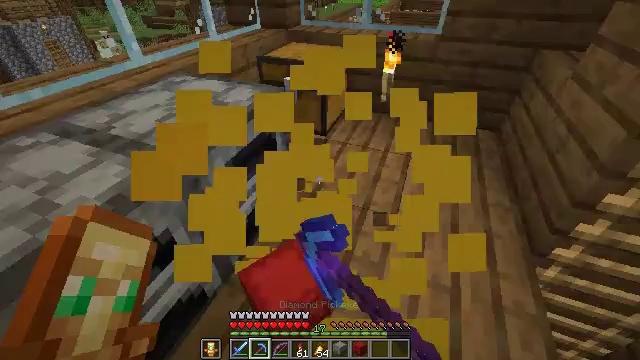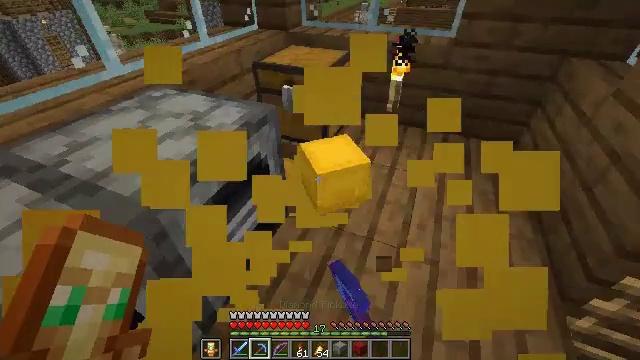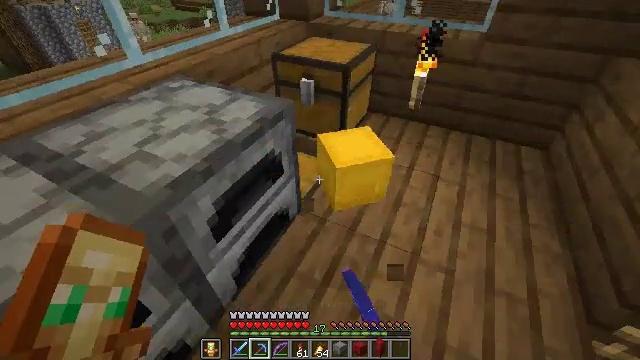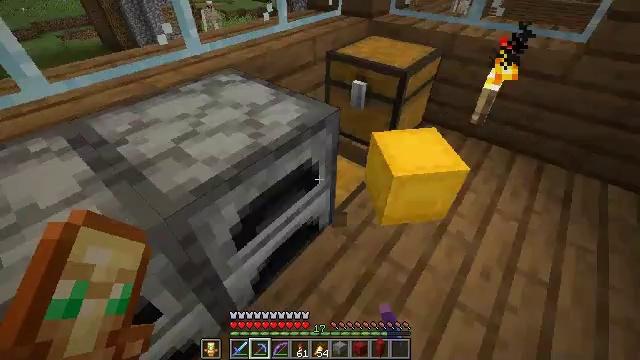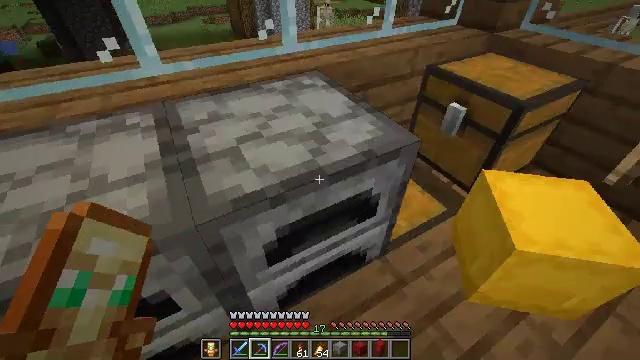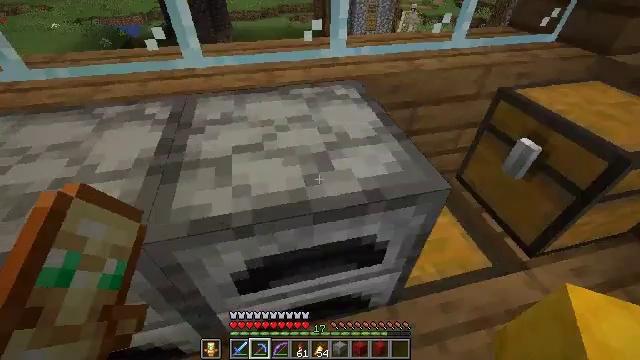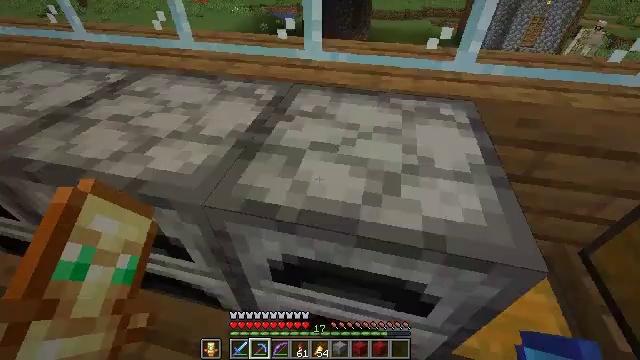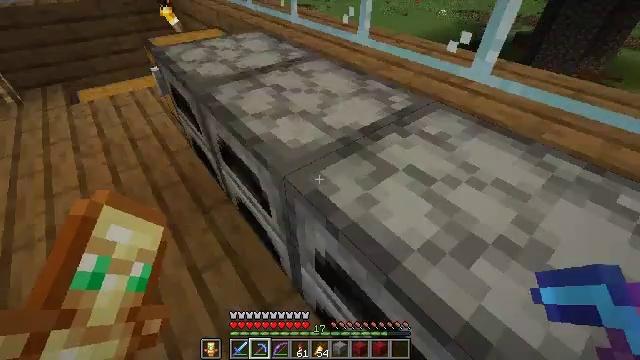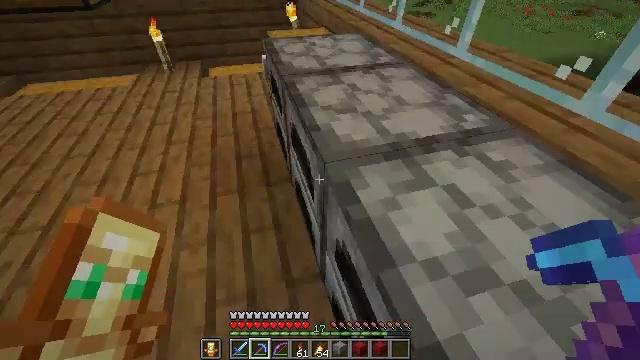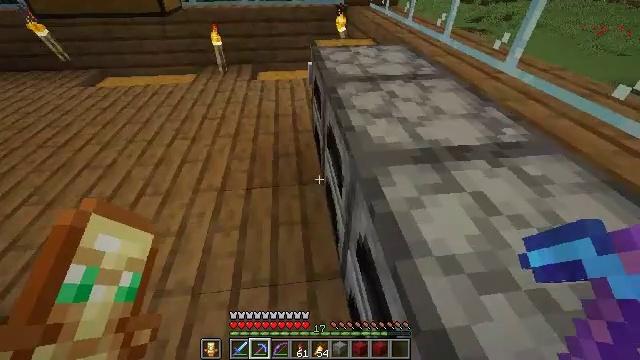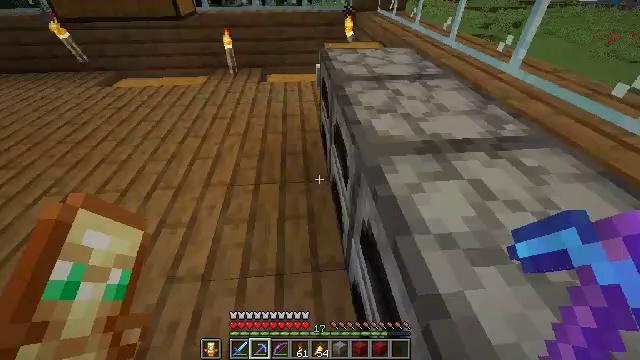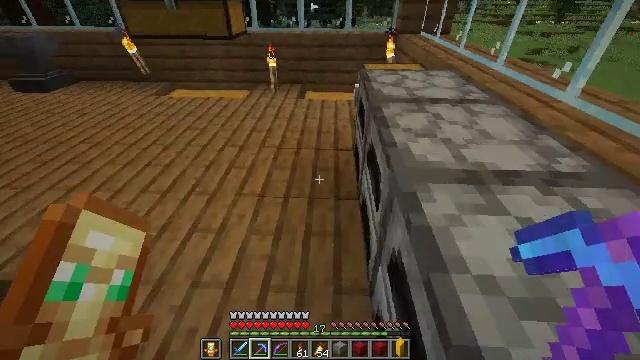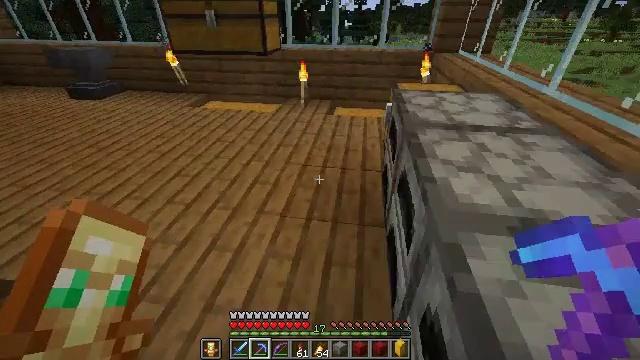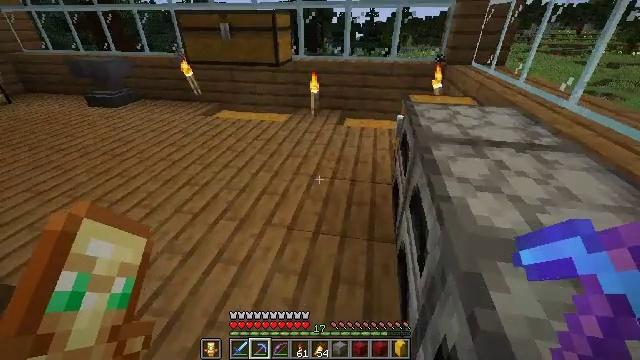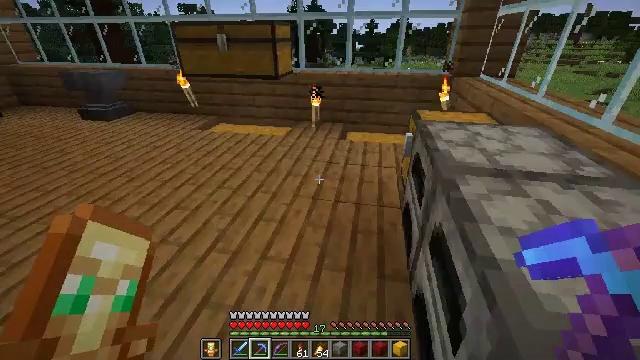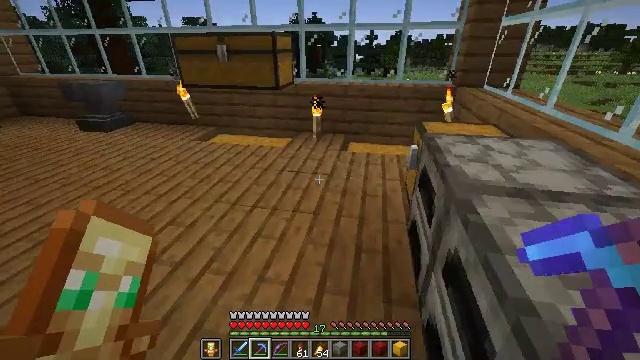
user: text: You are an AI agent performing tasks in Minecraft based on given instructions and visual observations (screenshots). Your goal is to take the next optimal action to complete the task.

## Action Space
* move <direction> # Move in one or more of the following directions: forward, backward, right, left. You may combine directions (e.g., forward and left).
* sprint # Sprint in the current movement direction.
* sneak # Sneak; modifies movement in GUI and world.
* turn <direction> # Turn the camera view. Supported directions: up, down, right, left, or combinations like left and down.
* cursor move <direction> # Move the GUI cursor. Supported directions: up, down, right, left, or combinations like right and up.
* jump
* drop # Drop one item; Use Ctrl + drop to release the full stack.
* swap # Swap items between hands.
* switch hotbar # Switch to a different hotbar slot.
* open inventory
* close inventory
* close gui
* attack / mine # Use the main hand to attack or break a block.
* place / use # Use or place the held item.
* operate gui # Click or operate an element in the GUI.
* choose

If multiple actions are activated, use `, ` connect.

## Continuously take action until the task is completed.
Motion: motion action
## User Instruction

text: Make a cartography table with paper and planks.
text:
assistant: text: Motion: move forward
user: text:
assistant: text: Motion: move forward, turn left and down
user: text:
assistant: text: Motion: move forward, turn left and down
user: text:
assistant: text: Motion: move forward and move right, turn left
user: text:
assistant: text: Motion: move forward and move right, turn left
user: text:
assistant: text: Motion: move right, turn left
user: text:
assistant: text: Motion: move right, turn left
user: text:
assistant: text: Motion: move right, turn left
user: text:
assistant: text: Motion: turn left and up
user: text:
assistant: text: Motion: turn left
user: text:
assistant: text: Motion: move forward, turn left and up
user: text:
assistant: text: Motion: move forward, turn left and up
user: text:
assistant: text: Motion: move forward, turn left and up
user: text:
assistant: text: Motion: move forward, turn up
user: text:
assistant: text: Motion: move forward, turn up
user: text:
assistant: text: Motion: move forward, turn up
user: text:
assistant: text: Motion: move forward
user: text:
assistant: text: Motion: move forward, sprint
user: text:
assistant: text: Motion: move forward, sprint, turn left
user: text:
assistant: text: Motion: move forward, sprint, turn left
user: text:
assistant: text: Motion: move forward, sprint, turn left
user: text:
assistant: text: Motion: move forward, sprint
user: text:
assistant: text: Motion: move forward, sprint, turn left and down
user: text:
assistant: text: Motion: move forward, turn down
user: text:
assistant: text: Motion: move forward, turn down, use / place
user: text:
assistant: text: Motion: move forward, use / place
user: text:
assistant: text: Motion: move forward, use / place
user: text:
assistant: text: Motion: use / place
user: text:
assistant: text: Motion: no_op
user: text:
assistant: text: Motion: turn down